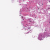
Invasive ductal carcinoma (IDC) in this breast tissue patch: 0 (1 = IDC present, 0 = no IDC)